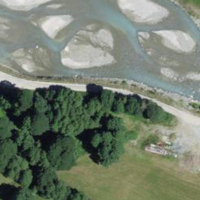
EUNIS habitat code: 48
Species observed at this site:
Sambucus racemosa